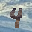
Label: 4